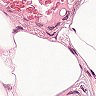
Metastatic tissue present: no